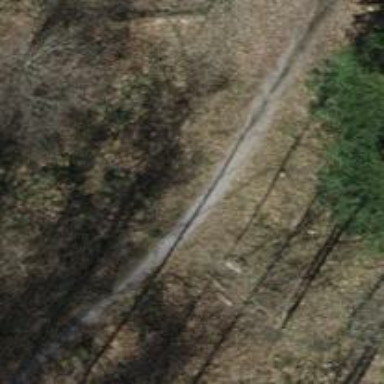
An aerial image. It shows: Gravel path with excellent visibility for trails.